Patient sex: F
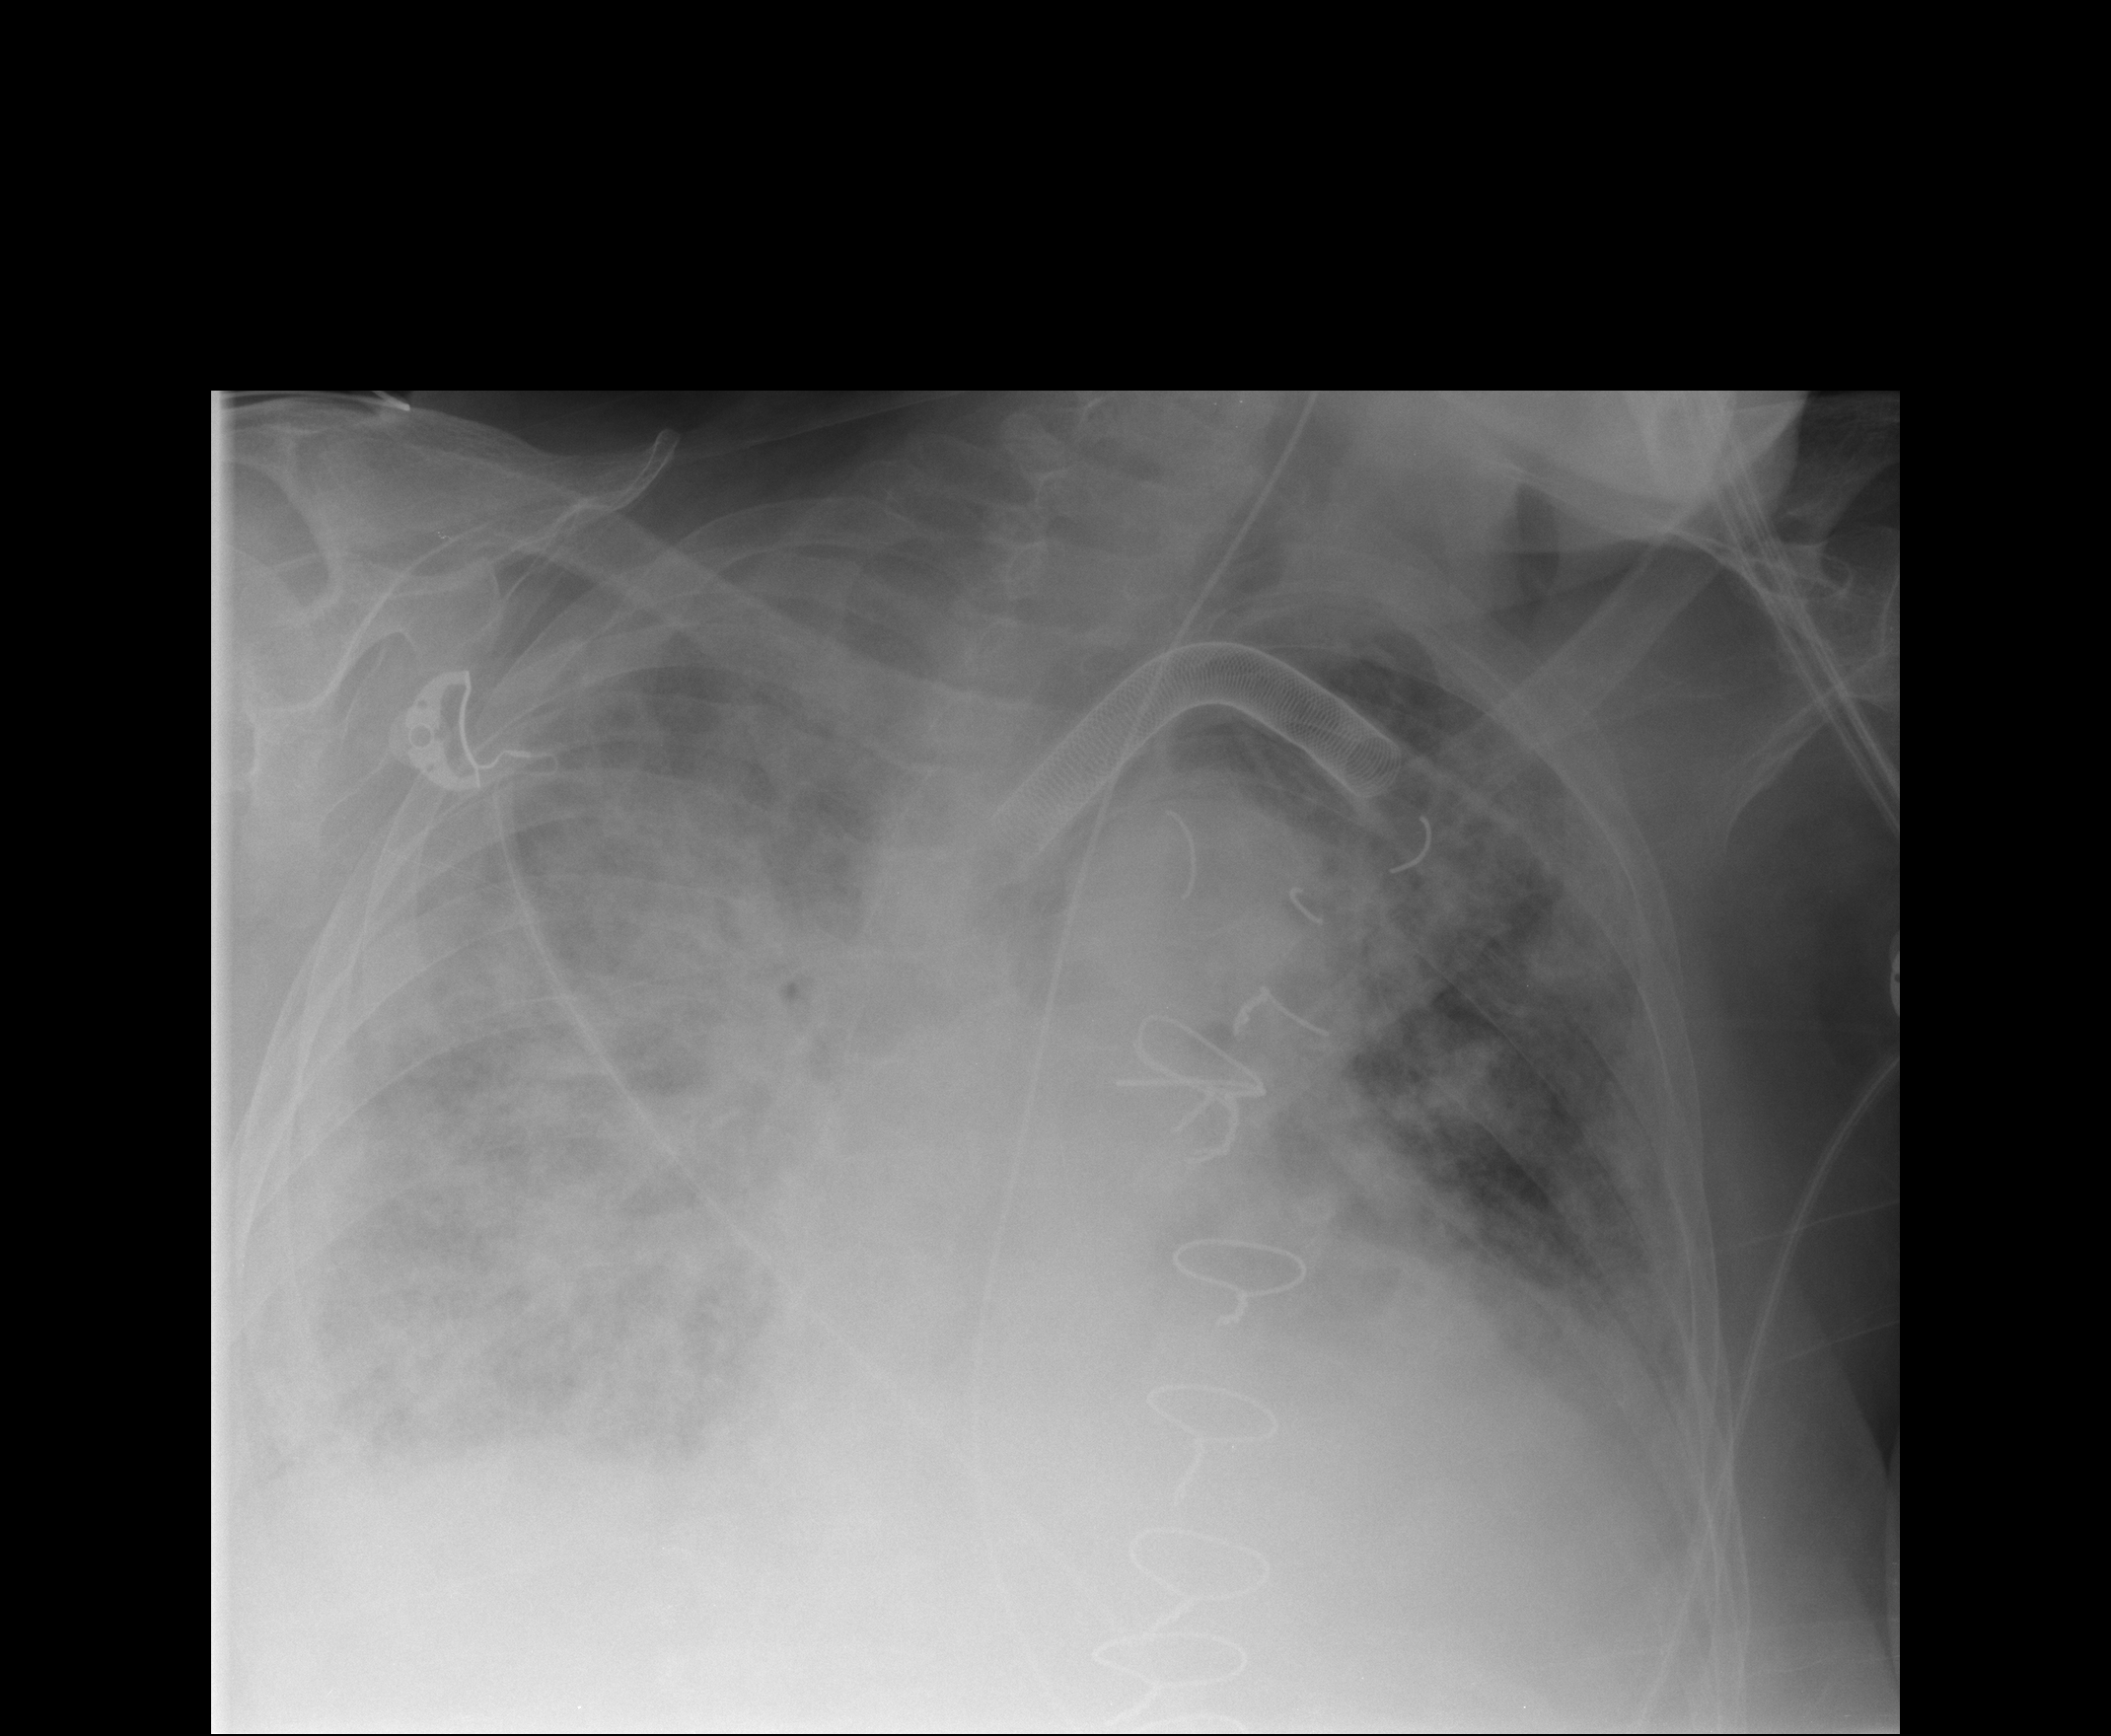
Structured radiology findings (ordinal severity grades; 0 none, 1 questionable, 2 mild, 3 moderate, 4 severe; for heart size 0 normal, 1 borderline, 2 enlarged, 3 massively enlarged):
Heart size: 2
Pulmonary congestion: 3
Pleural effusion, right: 2
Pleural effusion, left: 2
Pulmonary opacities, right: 4
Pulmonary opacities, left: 3
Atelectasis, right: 3
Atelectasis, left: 2